Question: When I was testing a new interface for a button I noticed a blur appearing during run-time that was not present during design-time. I tracked it down to the auto property.
The image below displays to button during run-time the left has its height and width set to auto and the right has its height and width set manually. As you can see there is a blur on the left button.

Why is this caused? Is there any way of getting round it?
Thanks.
Relevent XAML:
'''
<Border Padding="1,1,1,1" Height="Auto" Width="Auto">
<!-- Border Properties -->
<Border.Effect>
<DropShadowEffect ShadowDepth="0" BlurRadius="8"/>
</Border.Effect>
<Border.Background>
<SolidColorBrush x:Name="BorderBrush" Color="Gray"/>
</Border.Background>
<!-- End Properties -->
<!-- Children -->
<Grid>
<!-- Properties -->
<Grid.Background>
<LinearGradientBrush x:Name="BackgroundBrush" EndPoint="0.5,1" StartPoint="0.5,0">
<GradientStop x:Name="BackgroundLightColor" Color="#FF282828" Offset="0.572"/>
<GradientStop Color="#FF3C3C3C" Offset="0"/>
</LinearGradientBrush>
</Grid.Background>
<!-- End Properties -->
<!-- Children -->
<ContentPresenter HorizontalAlignment="Center" VerticalAlignment="Center" Content="{TemplateBinding Content}" Margin="20,5,20,5">
<TextBlock.Foreground>
<SolidColorBrush x:Name="ForegroundBrush" Color="#FFBBBBBB"/>
</TextBlock.Foreground>
</ContentPresenter>
<!-- End Children -->
</Grid>
<!-- End Children -->
</Border>
</ControlTemplate>
<!-- End Template -->
'''
Left Button:
'''
<Border Padding="1,1,1,1" Height="auto" Width="auto">
'''
Right Button:
'''
<Border Padding="1,1,1,1" Height="29" Width="72">
'''
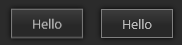
Answer: It looks like a subpixel rendering issue, try setting 'SnapsToDevicePixels' or 'UseLayoutRounding' on your application or control.